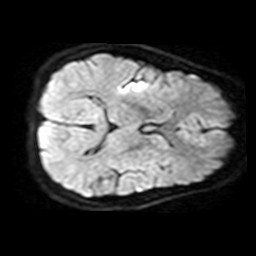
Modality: TRACE
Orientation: axial
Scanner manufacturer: philips
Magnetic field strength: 1.5 T
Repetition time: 3.114 s
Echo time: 0.06145 s